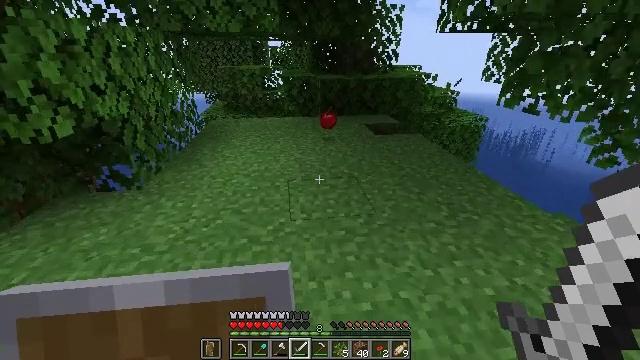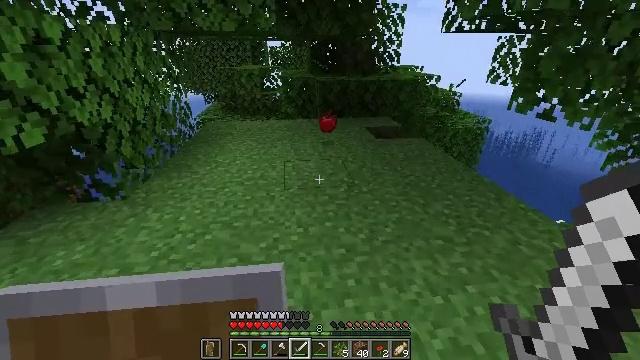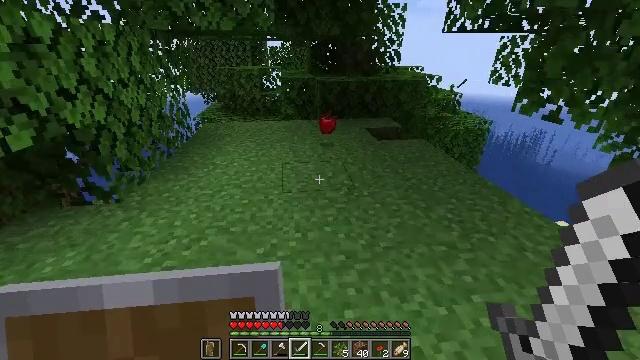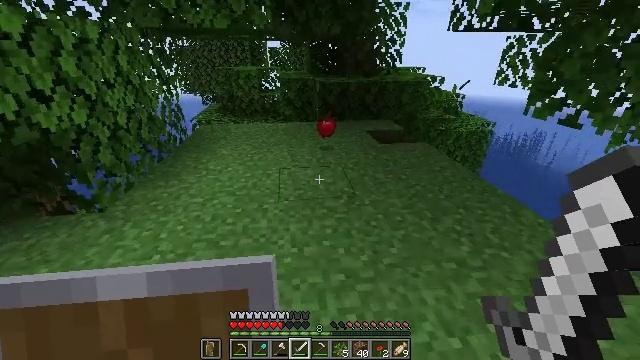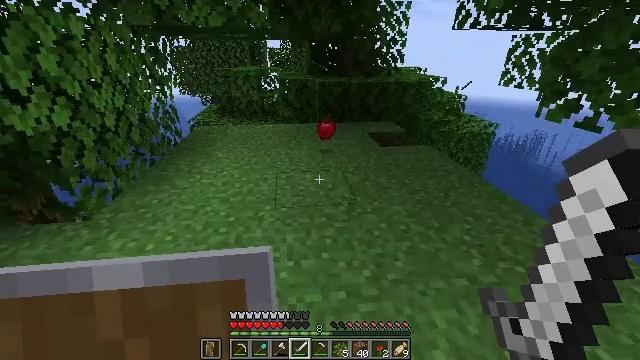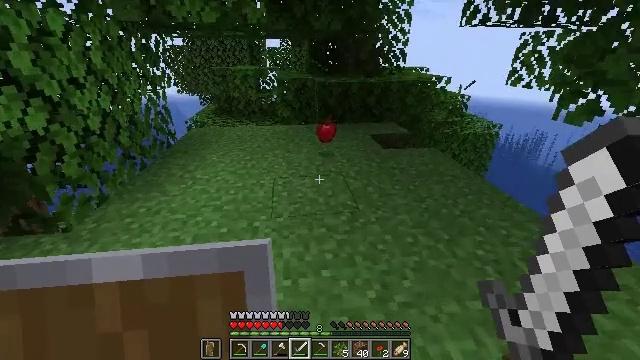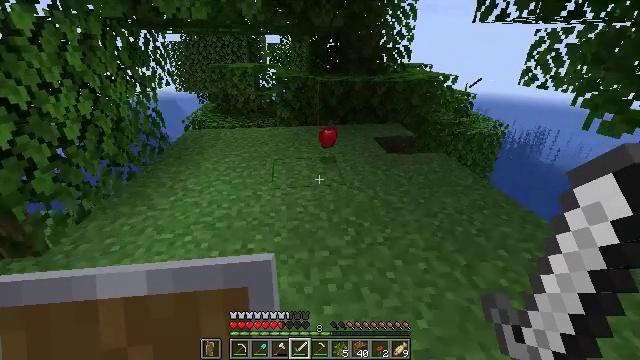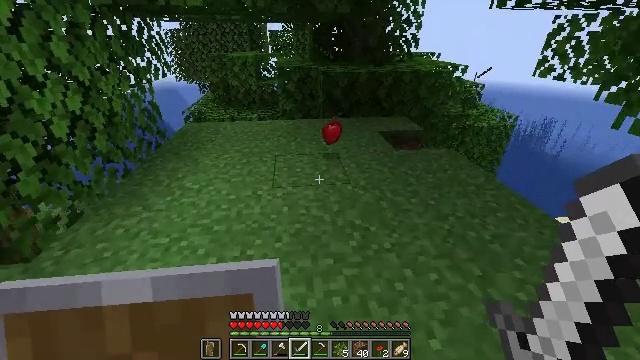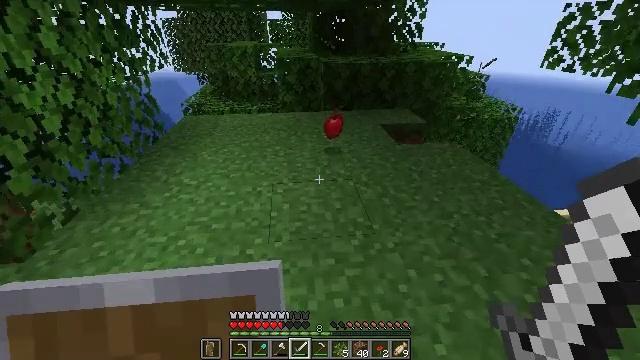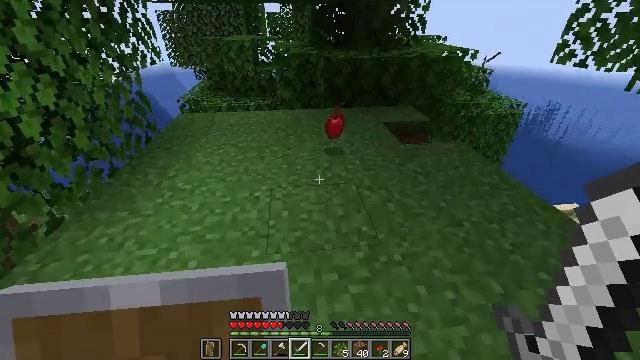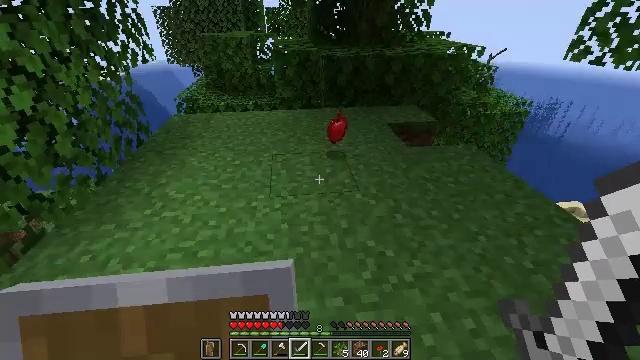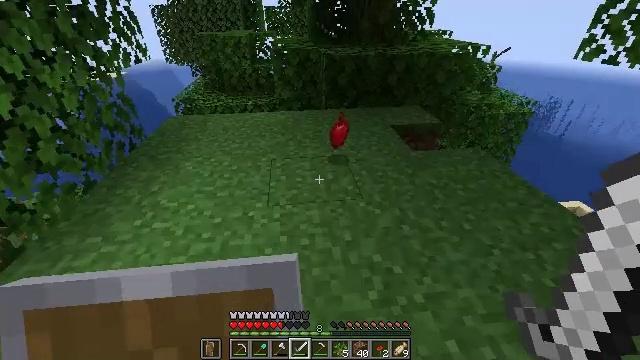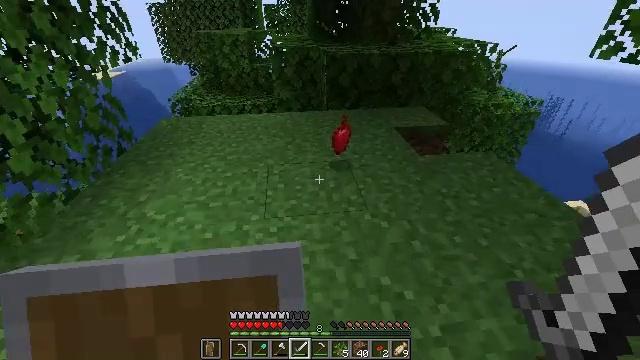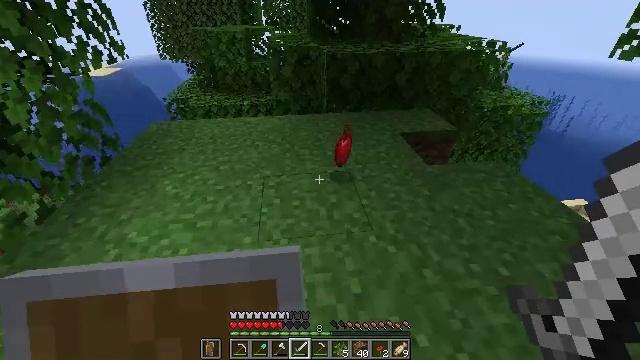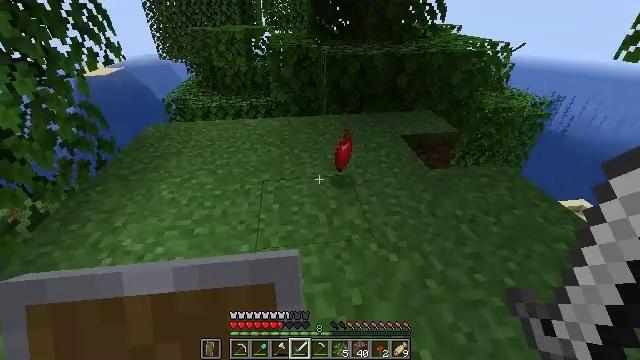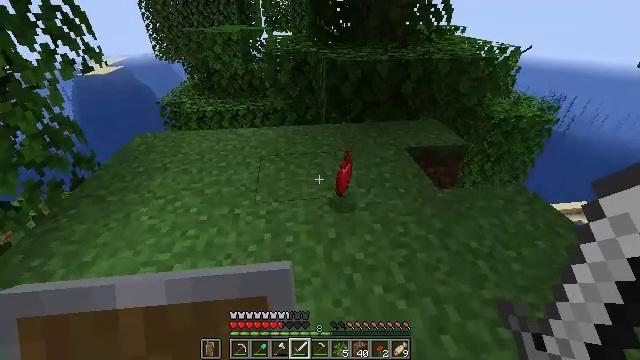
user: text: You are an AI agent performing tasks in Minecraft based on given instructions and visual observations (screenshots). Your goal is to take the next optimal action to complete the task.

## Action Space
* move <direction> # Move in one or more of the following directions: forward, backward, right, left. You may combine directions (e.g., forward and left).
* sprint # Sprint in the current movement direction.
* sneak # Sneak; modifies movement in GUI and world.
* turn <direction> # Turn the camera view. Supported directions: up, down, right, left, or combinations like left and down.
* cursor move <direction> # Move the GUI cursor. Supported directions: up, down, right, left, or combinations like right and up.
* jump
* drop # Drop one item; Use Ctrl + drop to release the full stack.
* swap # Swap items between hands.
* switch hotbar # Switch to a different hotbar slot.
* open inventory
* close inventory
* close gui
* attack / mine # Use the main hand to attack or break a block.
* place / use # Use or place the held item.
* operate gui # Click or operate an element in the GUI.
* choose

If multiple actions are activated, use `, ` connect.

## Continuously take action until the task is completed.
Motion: motion action
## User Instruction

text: Remove oak leaves from branches.
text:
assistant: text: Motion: move forward
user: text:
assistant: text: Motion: move forward
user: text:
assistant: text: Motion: move forward
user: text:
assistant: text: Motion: move forward
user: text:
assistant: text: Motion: move forward
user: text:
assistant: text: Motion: move forward
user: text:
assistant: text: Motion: move forward, turn down
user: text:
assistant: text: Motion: move forward, turn down
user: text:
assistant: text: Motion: move forward, turn down
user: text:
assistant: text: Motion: move forward
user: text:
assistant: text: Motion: move forward
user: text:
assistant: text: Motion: move forward
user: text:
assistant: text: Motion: move forward
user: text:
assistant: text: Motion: move forward
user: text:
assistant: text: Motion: move forward
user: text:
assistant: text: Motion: move forward
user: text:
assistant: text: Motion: move forward
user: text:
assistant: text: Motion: move forward
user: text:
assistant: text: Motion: move forward, turn left
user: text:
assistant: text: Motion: move forward and move right, turn left
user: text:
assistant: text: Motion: move forward and move right, turn left
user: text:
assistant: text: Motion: move forward and move right, turn left
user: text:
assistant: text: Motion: move forward and move right, turn left
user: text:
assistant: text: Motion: move forward and move right, turn left
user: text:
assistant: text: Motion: move forward and move right, turn left
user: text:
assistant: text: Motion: move forward and move right, turn left and up
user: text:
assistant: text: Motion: turn left and up
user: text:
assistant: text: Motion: turn left and up
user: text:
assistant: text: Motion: turn right and up
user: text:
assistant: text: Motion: no_op